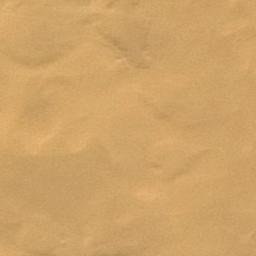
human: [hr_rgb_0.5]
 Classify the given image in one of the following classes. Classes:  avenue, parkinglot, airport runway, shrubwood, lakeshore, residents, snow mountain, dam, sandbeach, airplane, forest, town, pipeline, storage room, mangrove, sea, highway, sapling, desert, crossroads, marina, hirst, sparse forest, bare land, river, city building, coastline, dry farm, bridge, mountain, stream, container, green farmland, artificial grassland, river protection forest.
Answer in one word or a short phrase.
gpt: desert